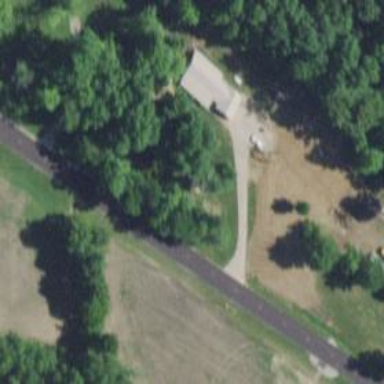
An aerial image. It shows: Driveway leading to service road.